Question: I have the following structure:

I tried this:
'''
$( "#navbar li .arrow" ).click(function() {
alert("worked");
$(this).closest('ul').css("display", "block");
});
'''
To select the 'ul' element under '.arrow'. But nothing happen.
Any suggestions?
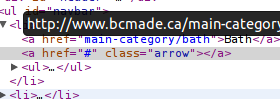
Answer: The <URL> method fetches the ancestor elements, in your case the 'ul' is the next sibling of the '.arrow' element
You need to use <URL> here
'''
$(this).next().css("display", "block");
'''